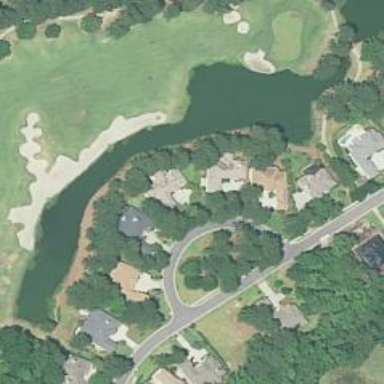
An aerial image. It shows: Scenic golf fairway.